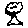
Label: tree